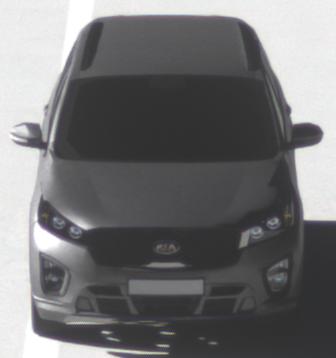
Make: KIA
Model: Sorento 2.2 CRDi
Detailed model: Sorento (UM)
Model produced from: 2015/03
Model produced until: 2017/10
Doors: 5
Color: gray
Road condition: dry road
Daytime: morning or afternoon
Contrast: high contrast